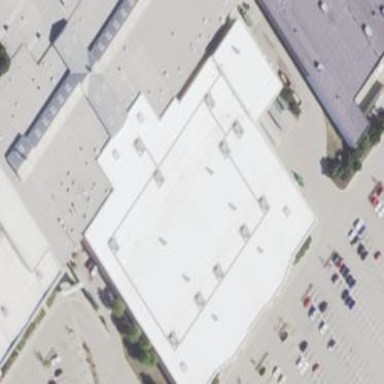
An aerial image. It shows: Retail department store building.